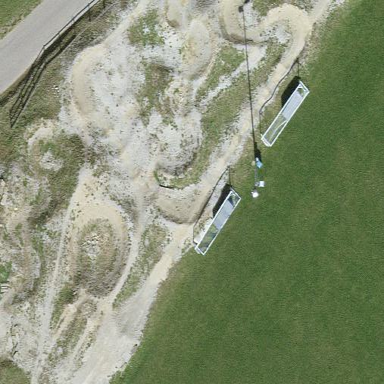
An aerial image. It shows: Cycling pitch for leisure activities.